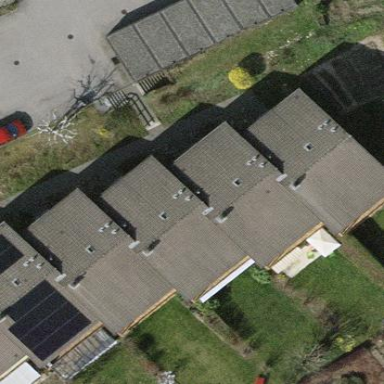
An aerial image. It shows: Terrace building.